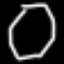
Label: octagon